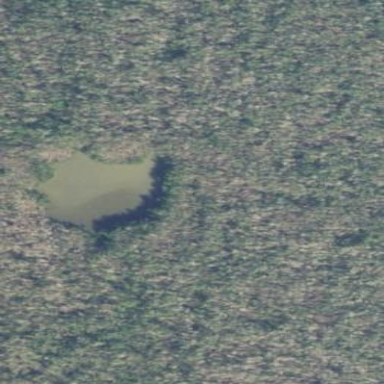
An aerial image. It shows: Pond surrounded by natural water.